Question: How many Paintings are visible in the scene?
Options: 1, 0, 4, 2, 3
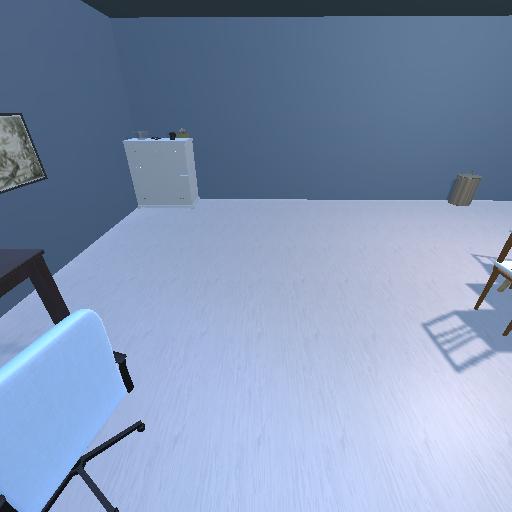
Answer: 1